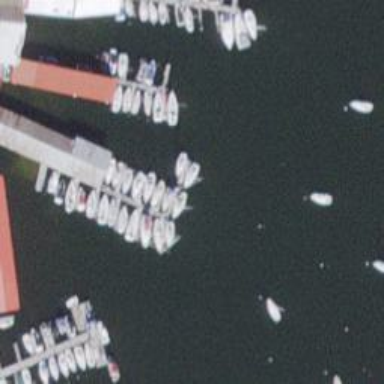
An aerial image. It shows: Pier with mooring facilities.